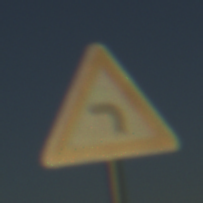
Verkehrszeichen: KurveLinks
Umgebung: Outdoor, Nature
Tageszeit: SunriseSunset
Wetter: Clear
Licht: Natural
Jahreszeit: NotSpecified
Kontrast: LowContrast